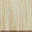
Piece: xx